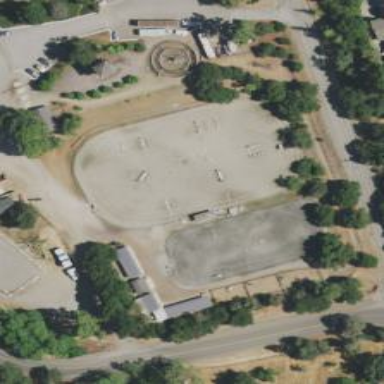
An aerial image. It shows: Equestrian pitch for leisure land use.